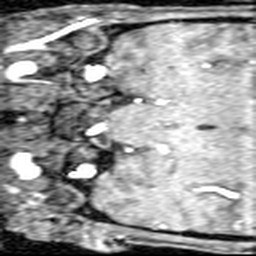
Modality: angio
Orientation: coronal
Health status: ill
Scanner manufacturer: siemens
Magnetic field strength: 1.5 T
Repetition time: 0.039 s
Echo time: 0.00502 s